Milling tool wear sample.
Tool blade image: 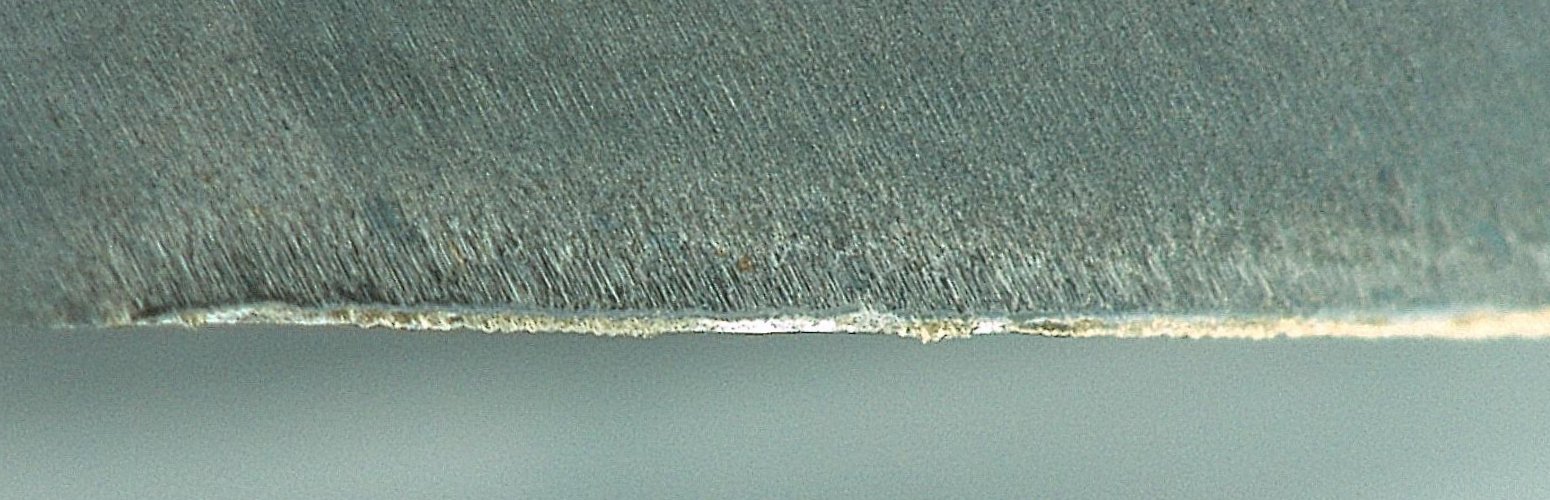
Chip image: 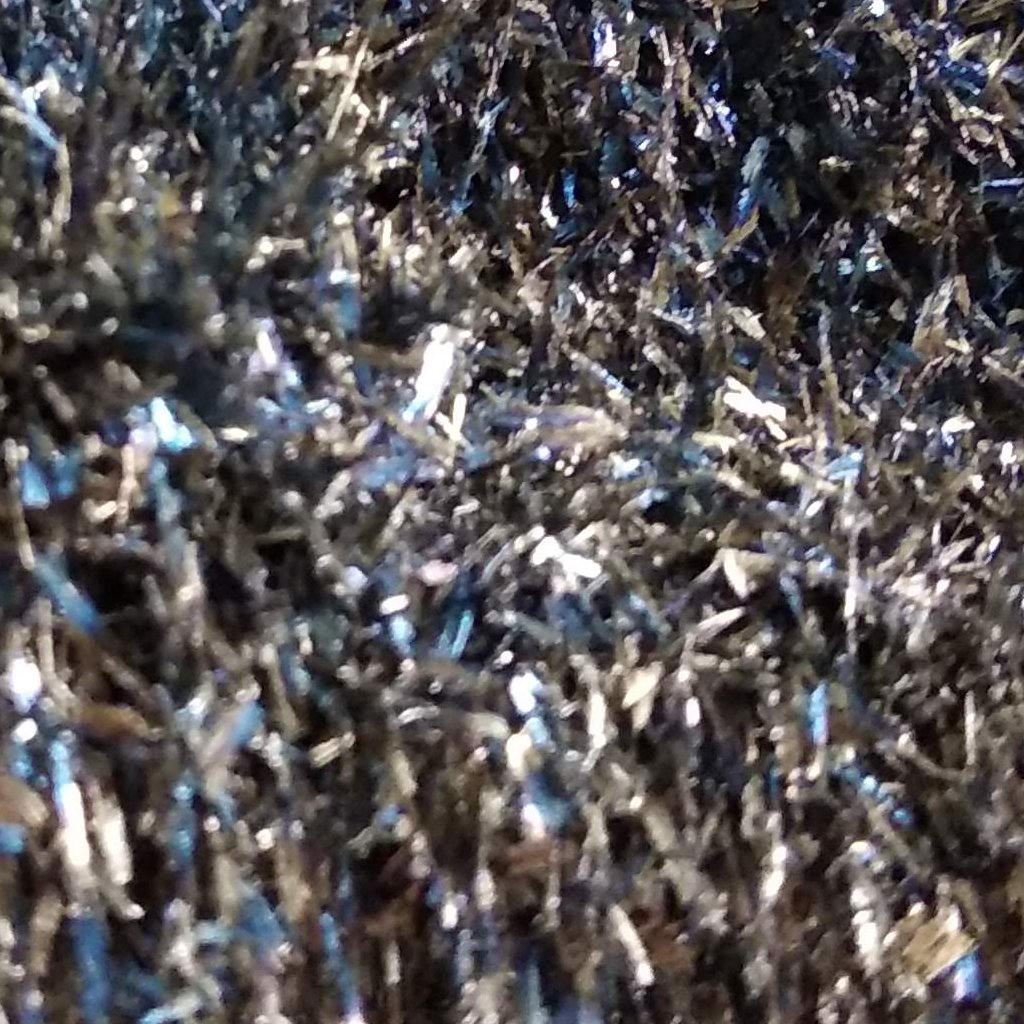
Workpiece image: 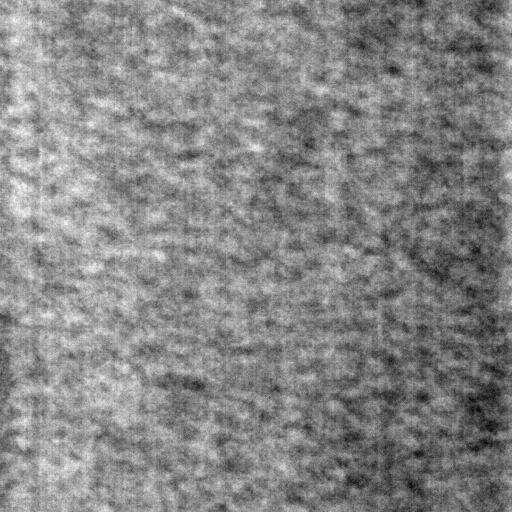
Tool wear state: used
Gaps: 6.46
Flank wear: 94.12
Overhang: 20.79
Force-signal Mel-spectrograms (X, Y, Z axes): 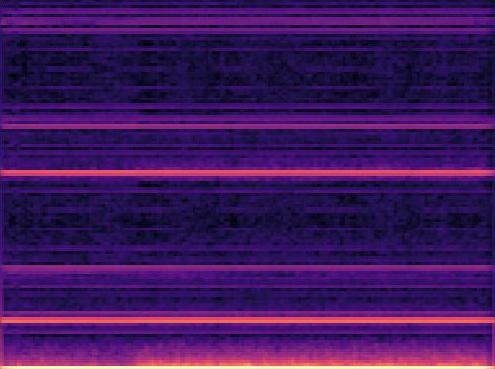 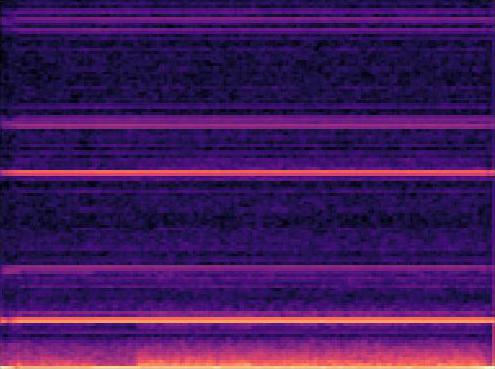 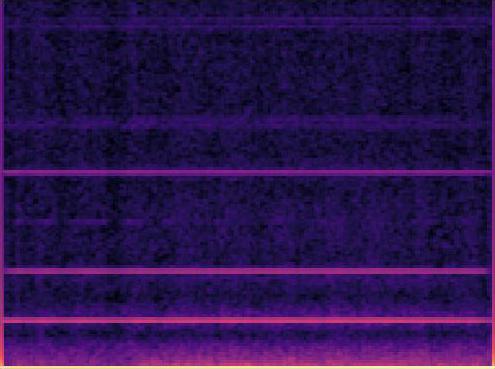
Force-signal scalograms (X, Y, Z axes): 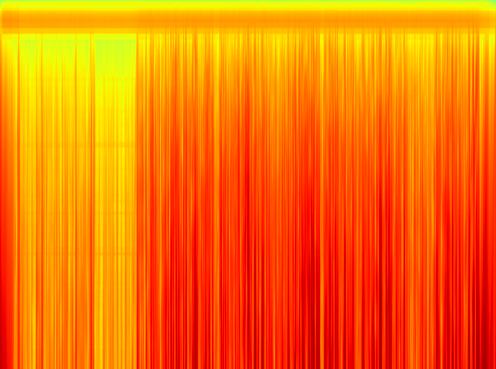 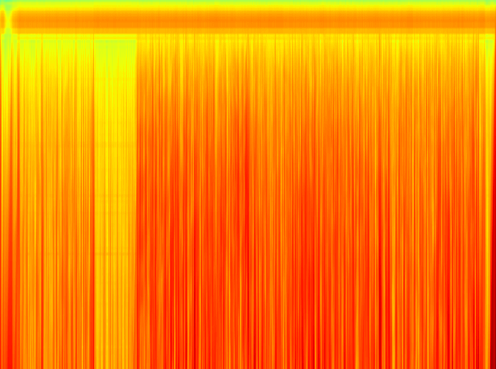 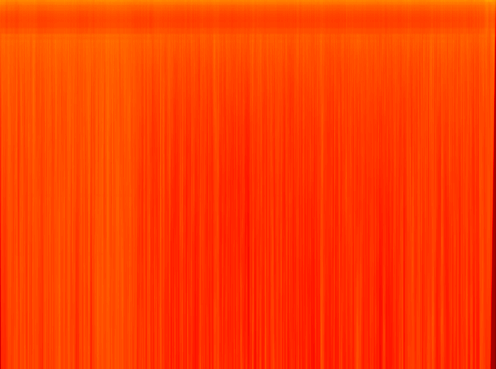
Force phase: steady_state_stabilization_wear